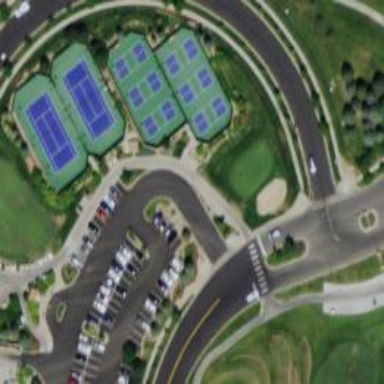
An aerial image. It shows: Path for golf carts.